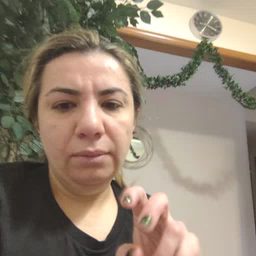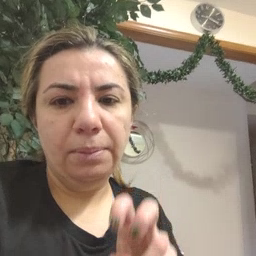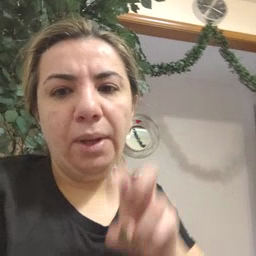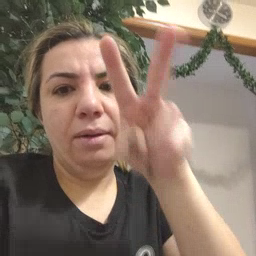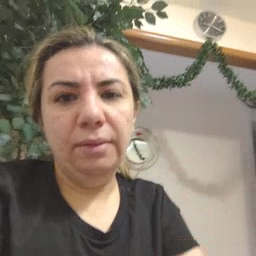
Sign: jump